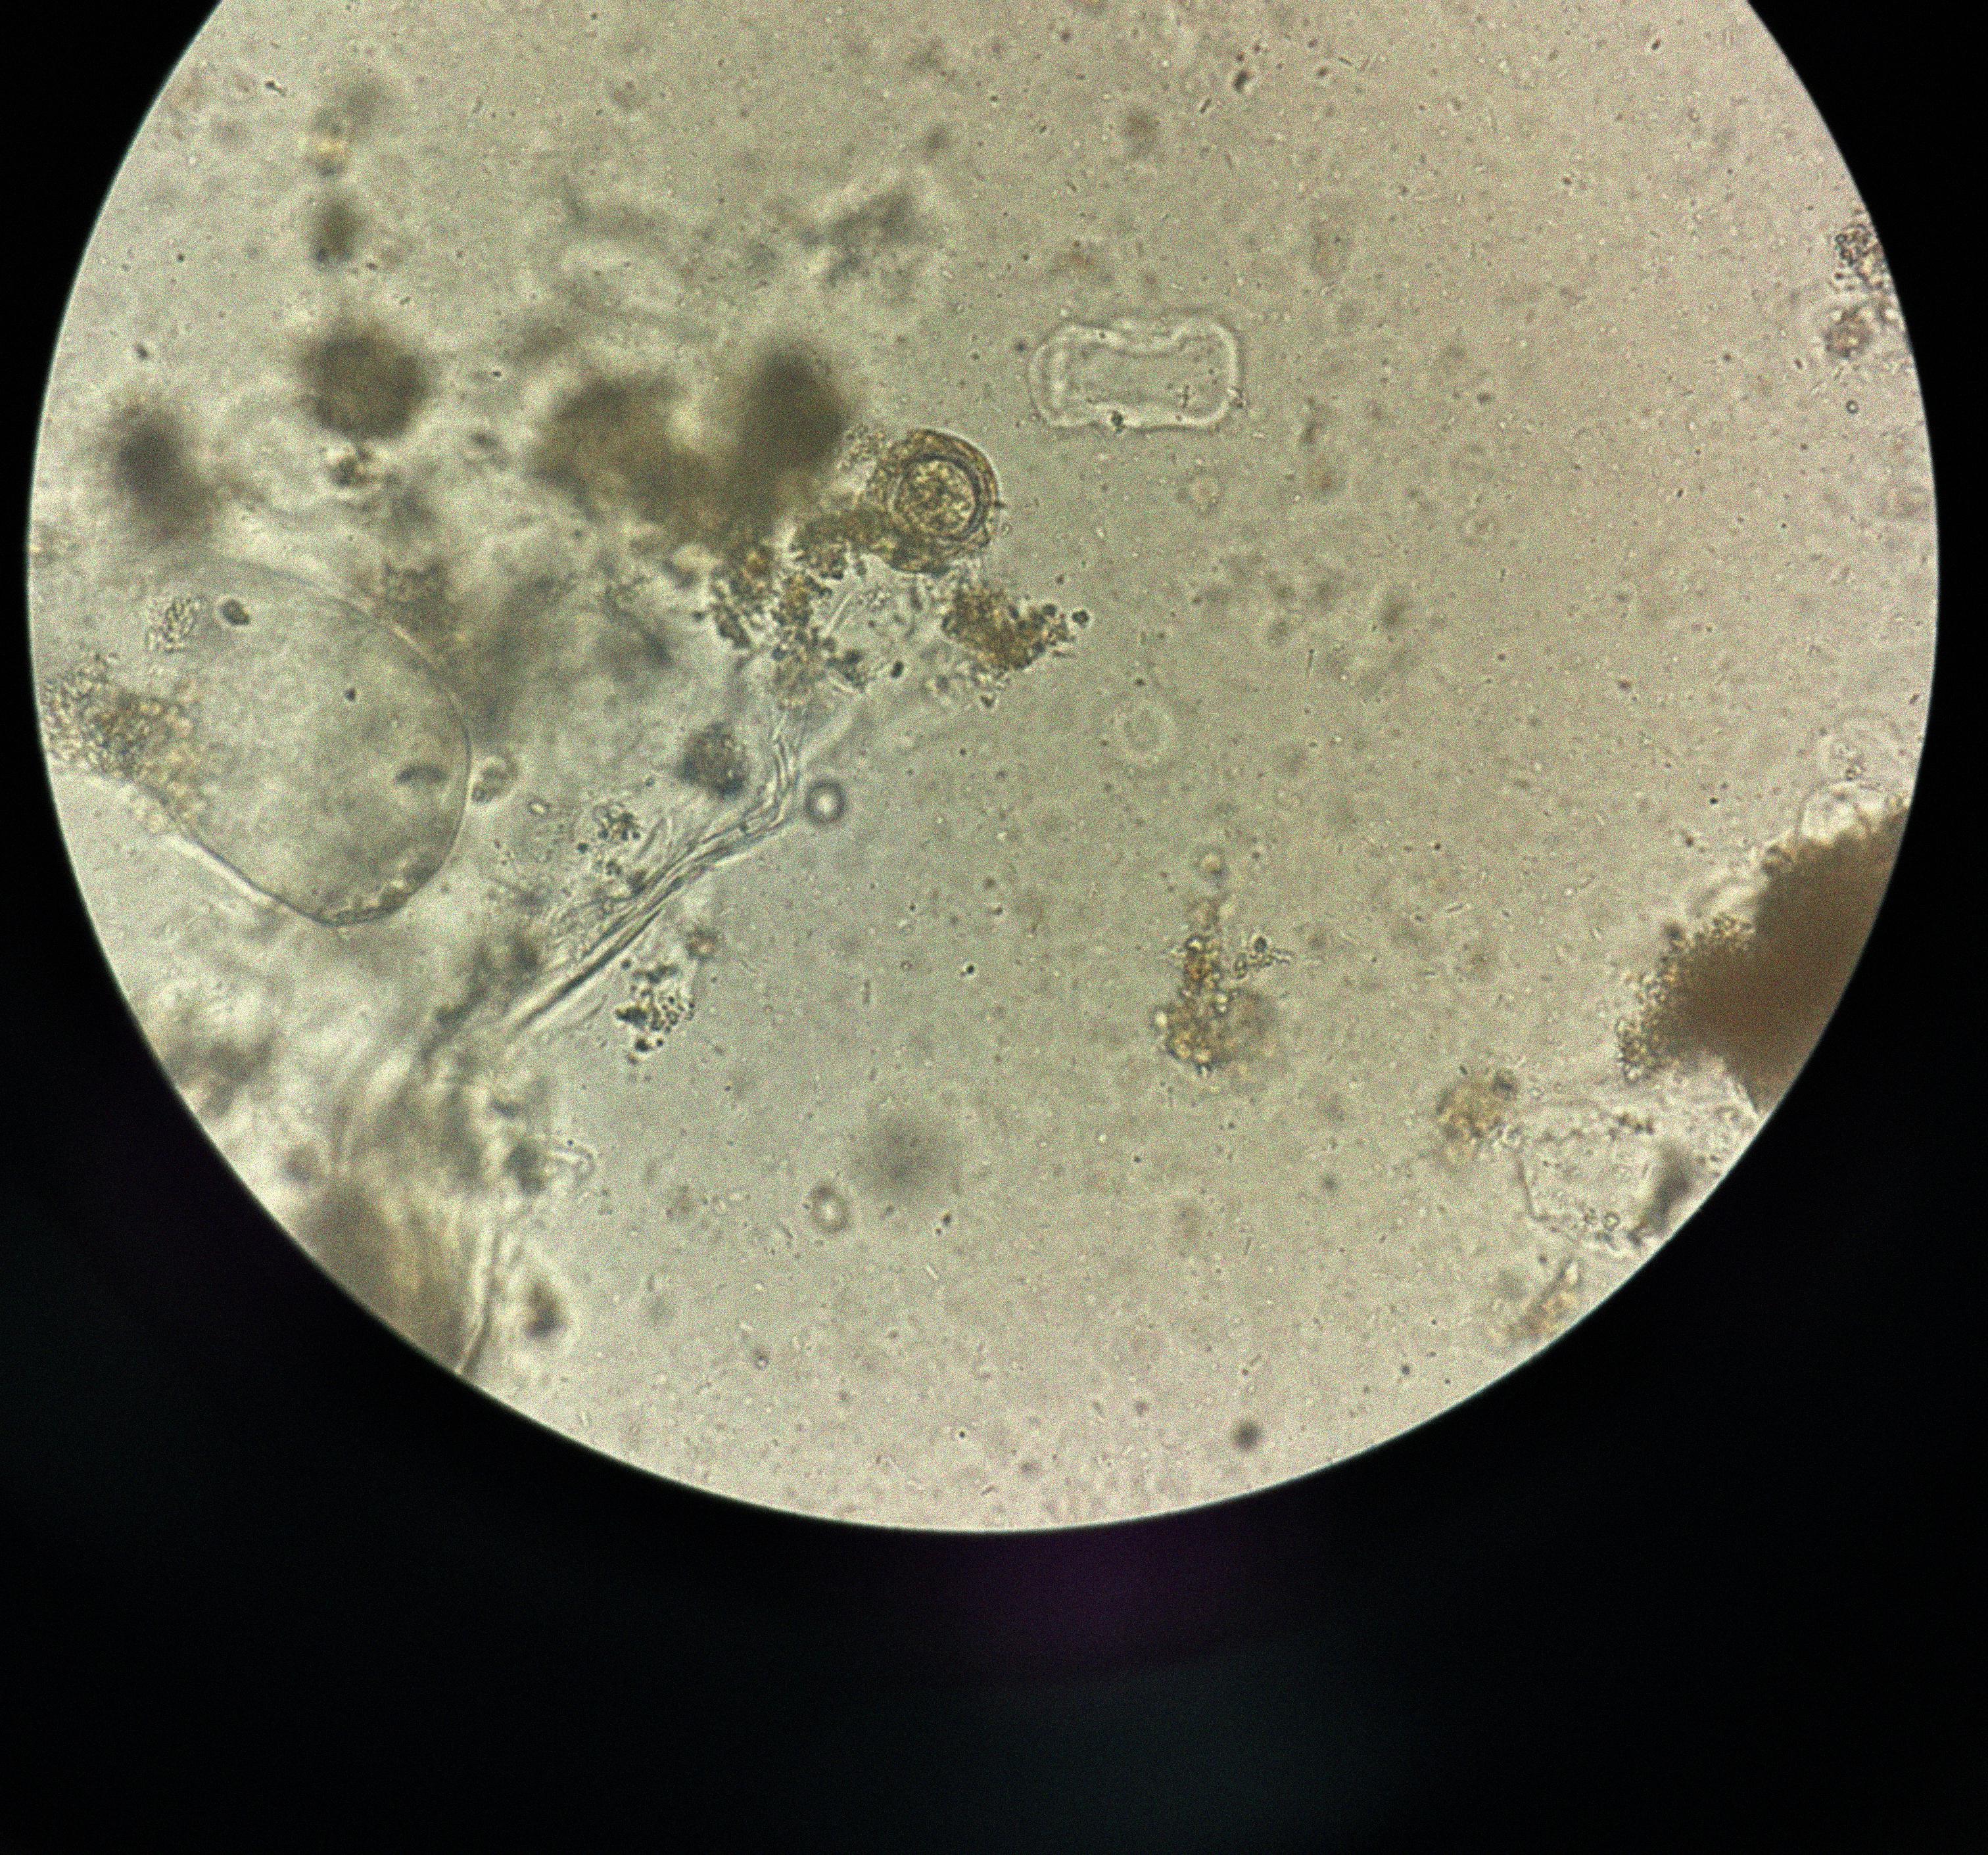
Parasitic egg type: Hymenolepis nana